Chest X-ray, PA view. Patient: 31 years old, sex M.
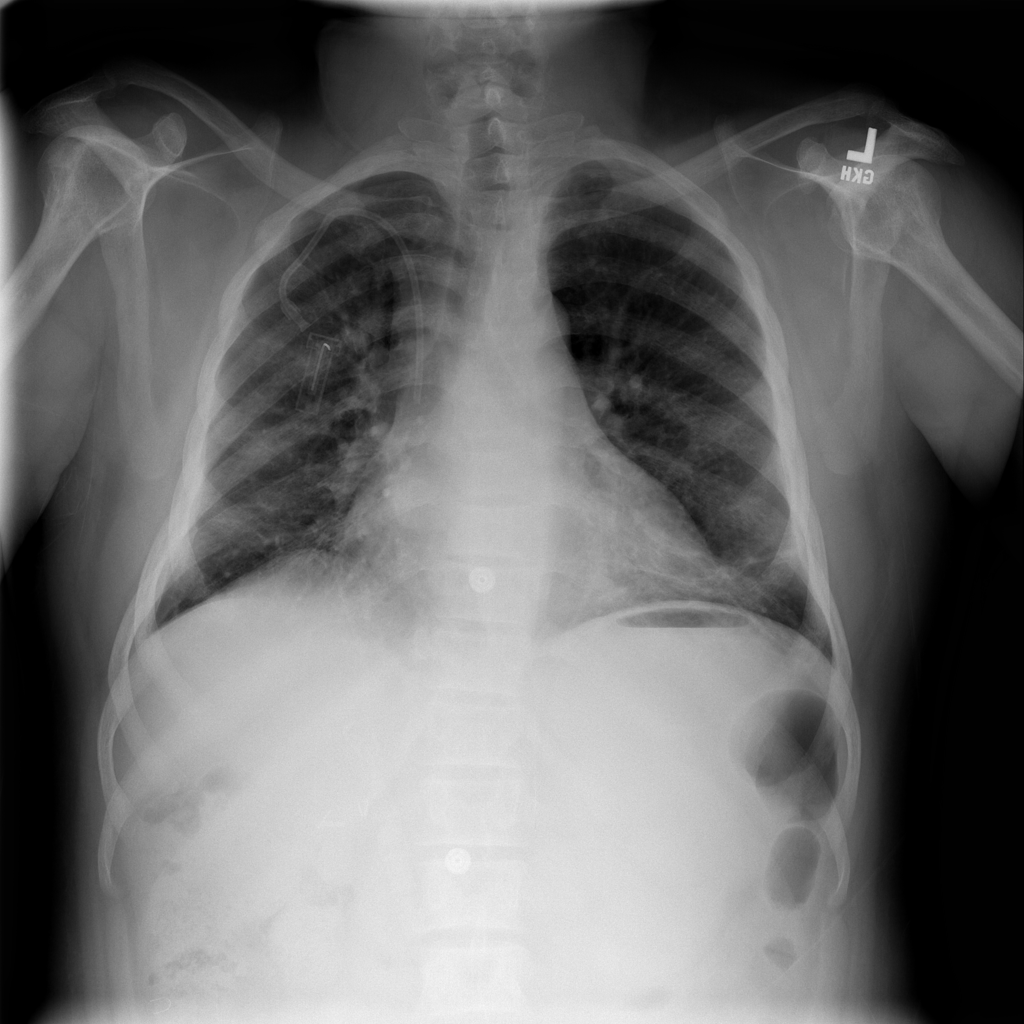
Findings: Atelectasis, Infiltration